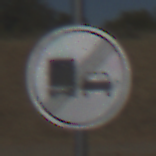
Verkehrszeichen: EndeUeberholverbotKraftfahrzeuge
Umgebung: Outdoor, RoadRail
Tageszeit: Midday
Wetter: Clear
Licht: Natural
Jahreszeit: Summer
Kontrast: HighContrast